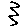
Label: zigzag